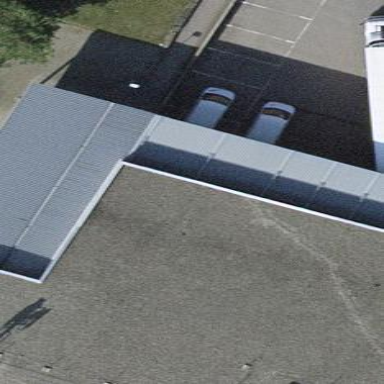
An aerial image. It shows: View of roof of building.